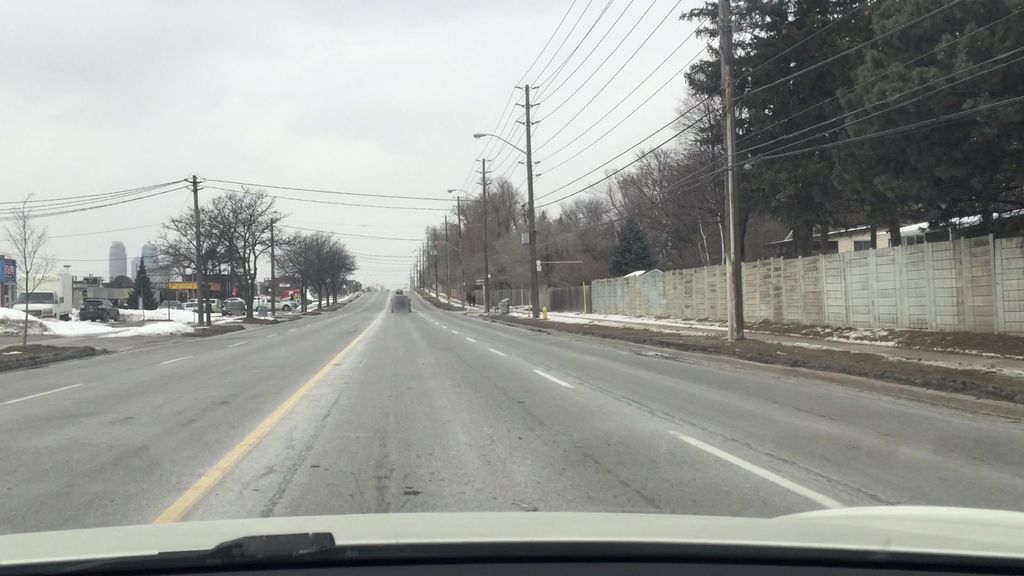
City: toronto